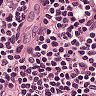
Metastatic tissue present: no